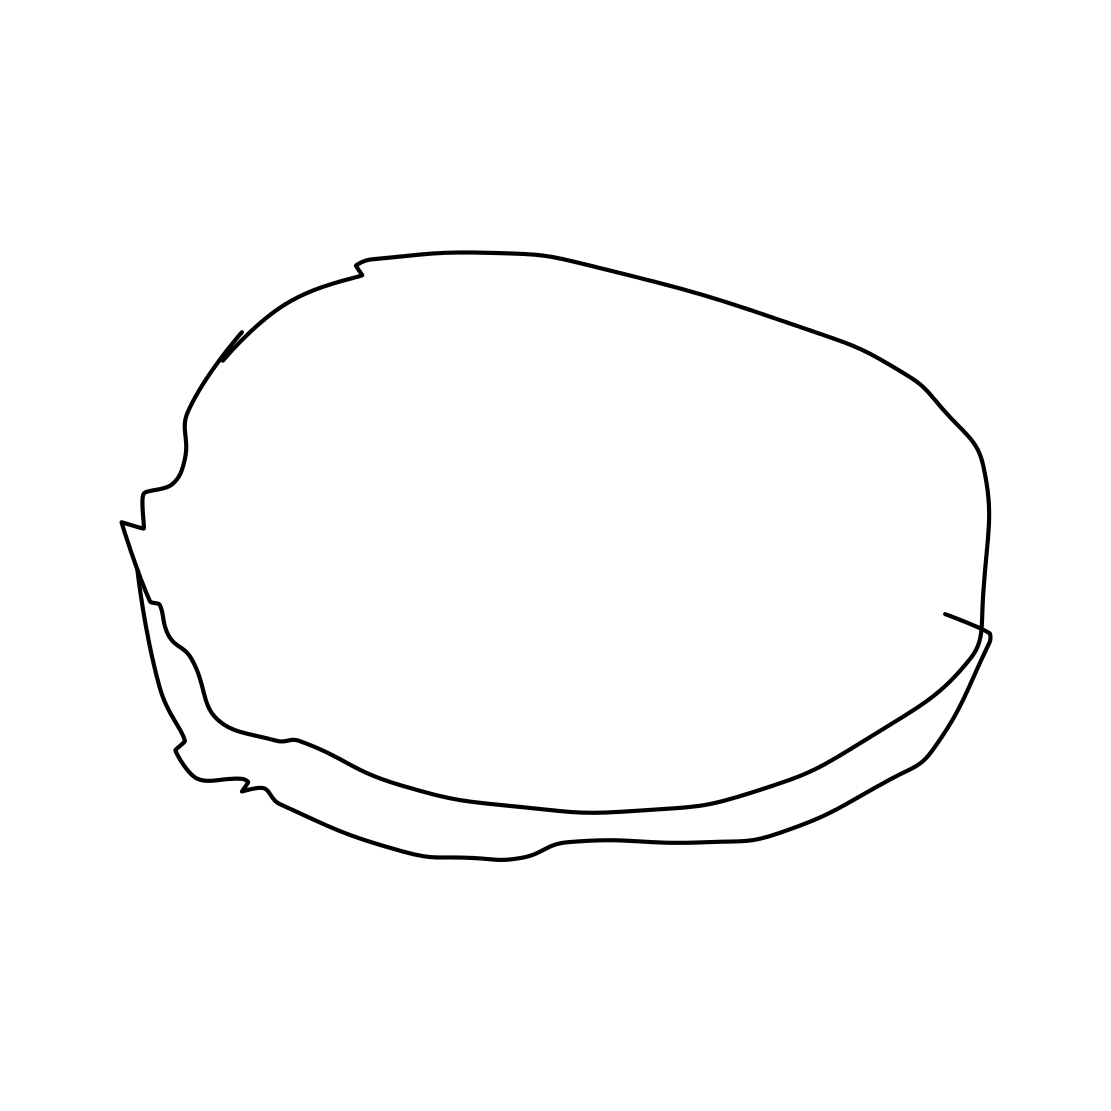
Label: flying saucer